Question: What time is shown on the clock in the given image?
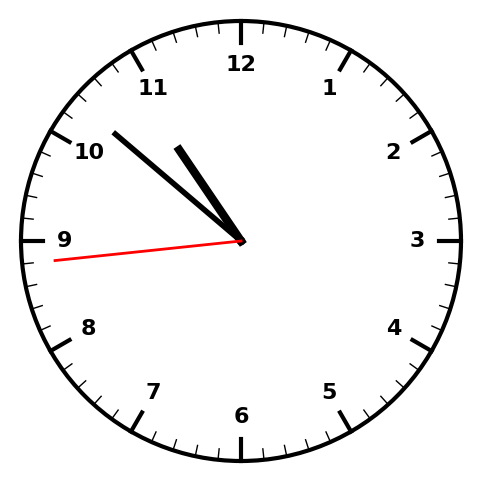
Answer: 10:51:44